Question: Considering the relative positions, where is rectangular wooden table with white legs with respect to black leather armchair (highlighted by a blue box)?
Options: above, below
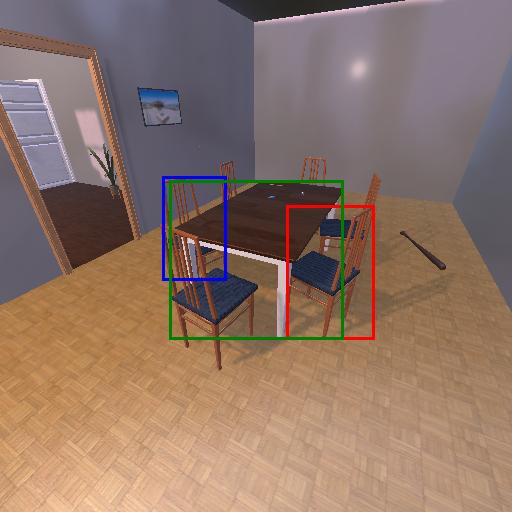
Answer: above